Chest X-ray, AP view. Patient: 37 years old, sex M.
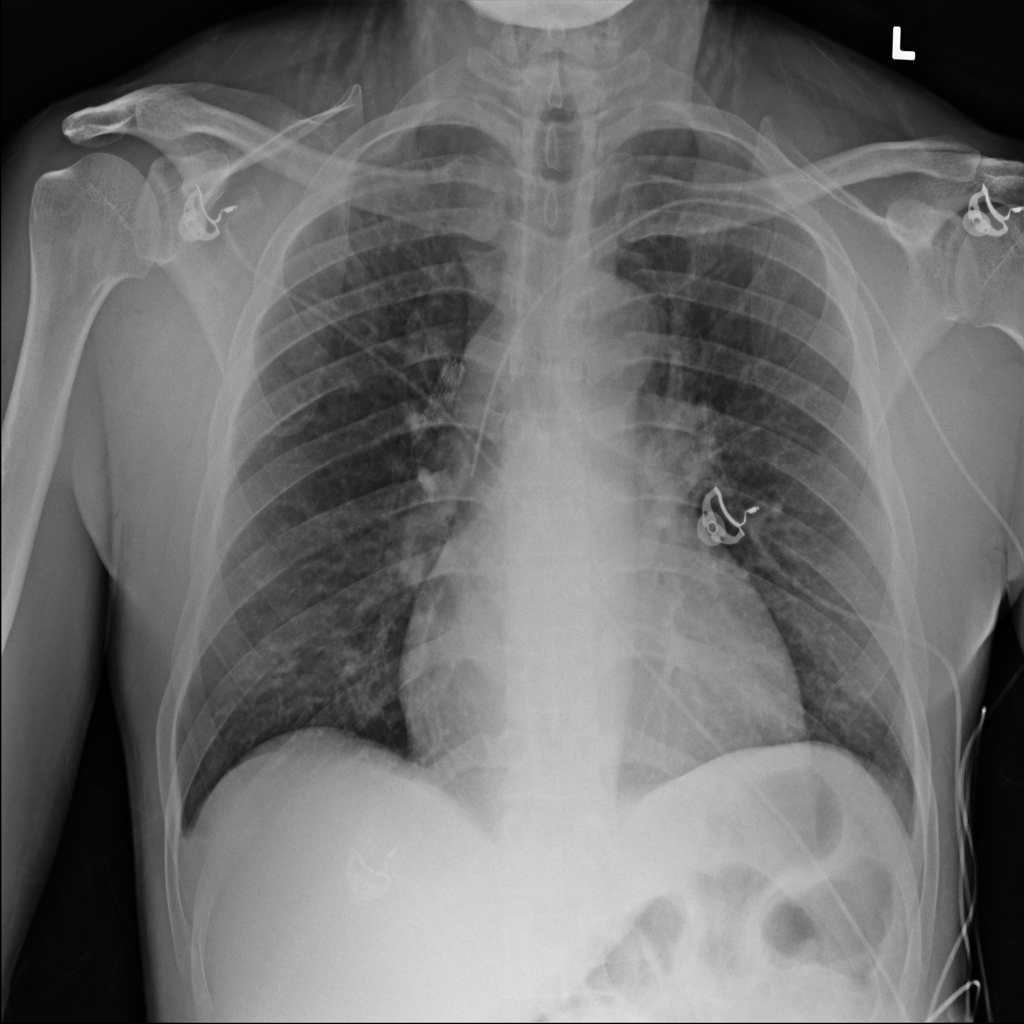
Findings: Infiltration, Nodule